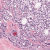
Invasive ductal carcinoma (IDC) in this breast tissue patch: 1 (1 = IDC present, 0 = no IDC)